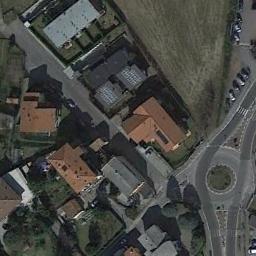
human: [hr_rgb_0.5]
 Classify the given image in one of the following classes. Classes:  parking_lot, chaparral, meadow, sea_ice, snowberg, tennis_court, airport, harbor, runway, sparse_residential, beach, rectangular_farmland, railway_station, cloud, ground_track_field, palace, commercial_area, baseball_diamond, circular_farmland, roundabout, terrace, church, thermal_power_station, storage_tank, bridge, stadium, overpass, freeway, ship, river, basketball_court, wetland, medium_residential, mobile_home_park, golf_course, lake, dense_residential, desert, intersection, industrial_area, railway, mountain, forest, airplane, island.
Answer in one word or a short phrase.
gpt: roundabout